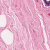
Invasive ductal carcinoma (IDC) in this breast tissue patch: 0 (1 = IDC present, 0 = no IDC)